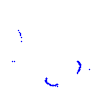
Particle: proton